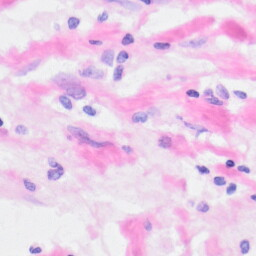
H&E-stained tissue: Kidney